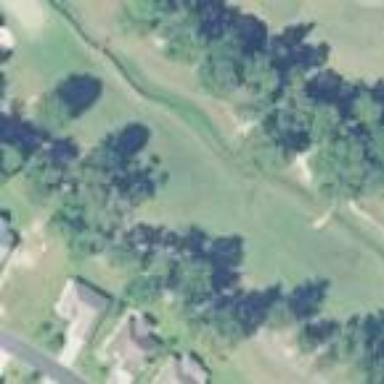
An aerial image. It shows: Grassy area designated as golf fairway.